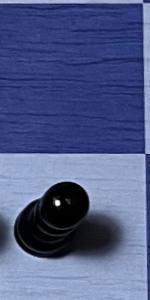
Label: Pawn_Black